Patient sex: M
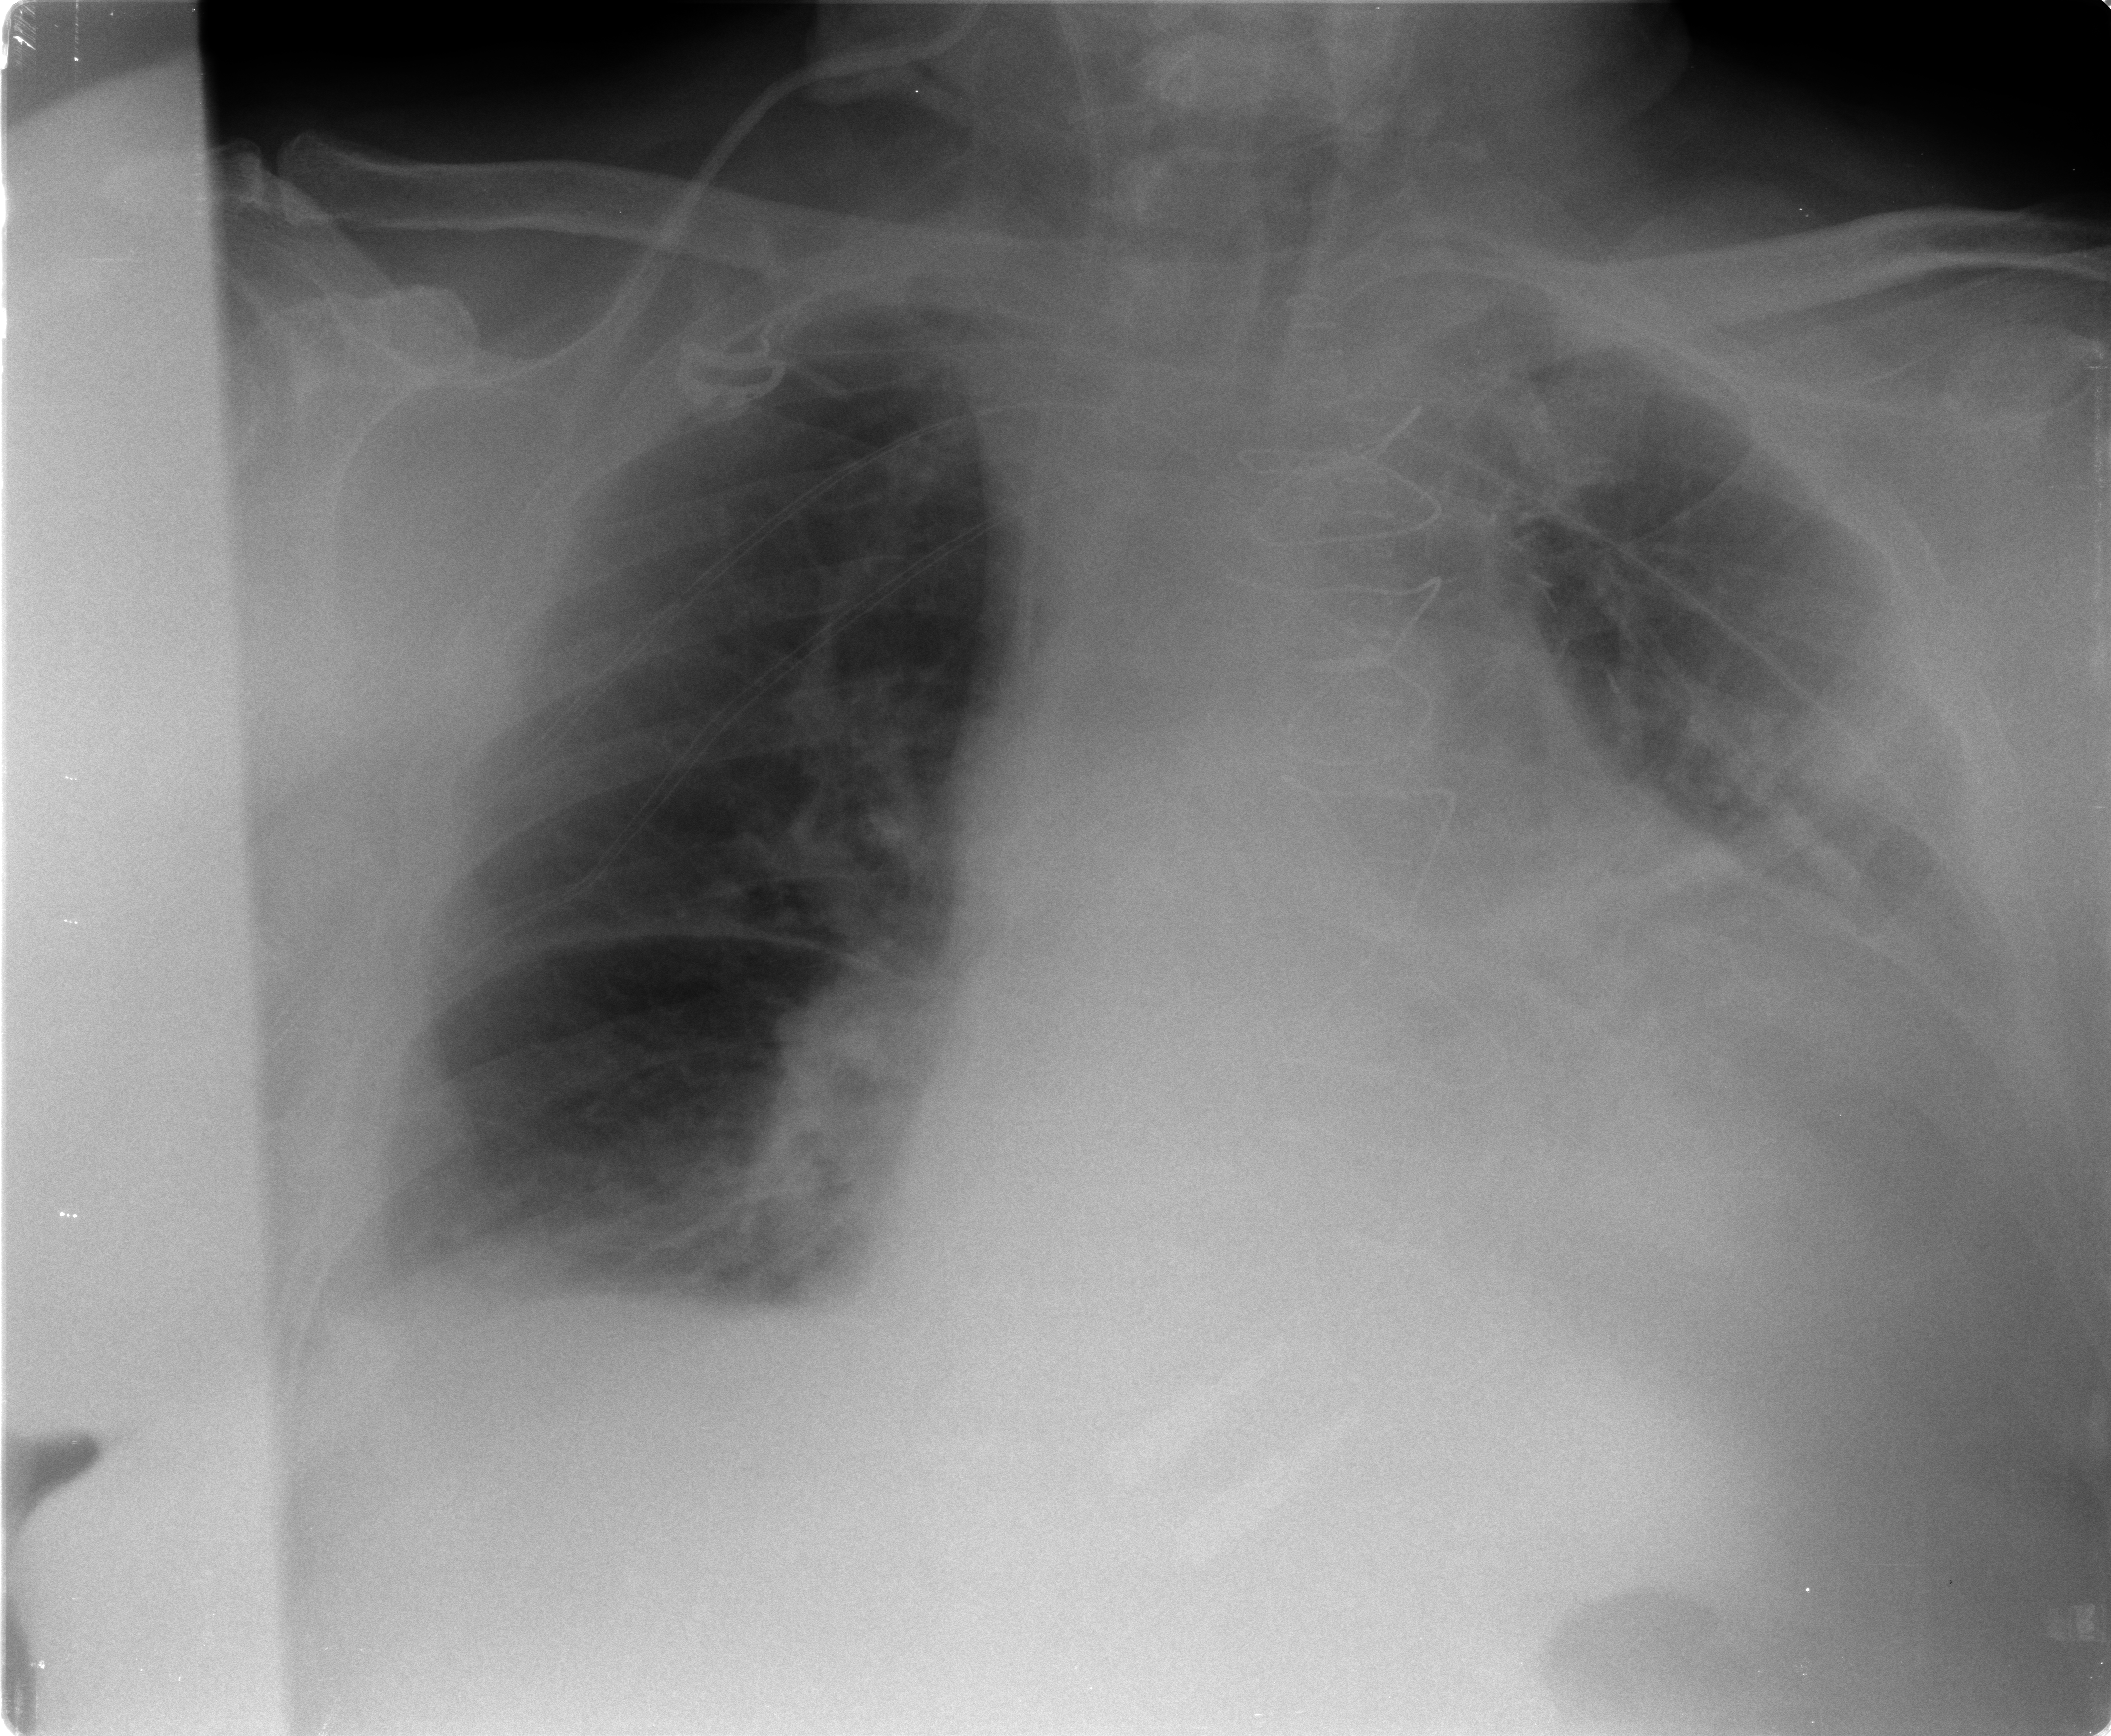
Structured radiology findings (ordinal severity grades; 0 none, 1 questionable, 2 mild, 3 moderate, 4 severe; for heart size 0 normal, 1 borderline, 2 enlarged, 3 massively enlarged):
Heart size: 2
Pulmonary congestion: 2
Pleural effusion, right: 1
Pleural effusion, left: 2
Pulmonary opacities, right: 0
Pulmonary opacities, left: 0
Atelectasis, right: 0
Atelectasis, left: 2